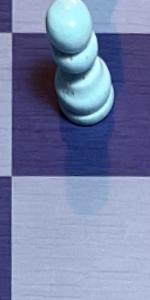
Label: Empty